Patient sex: M
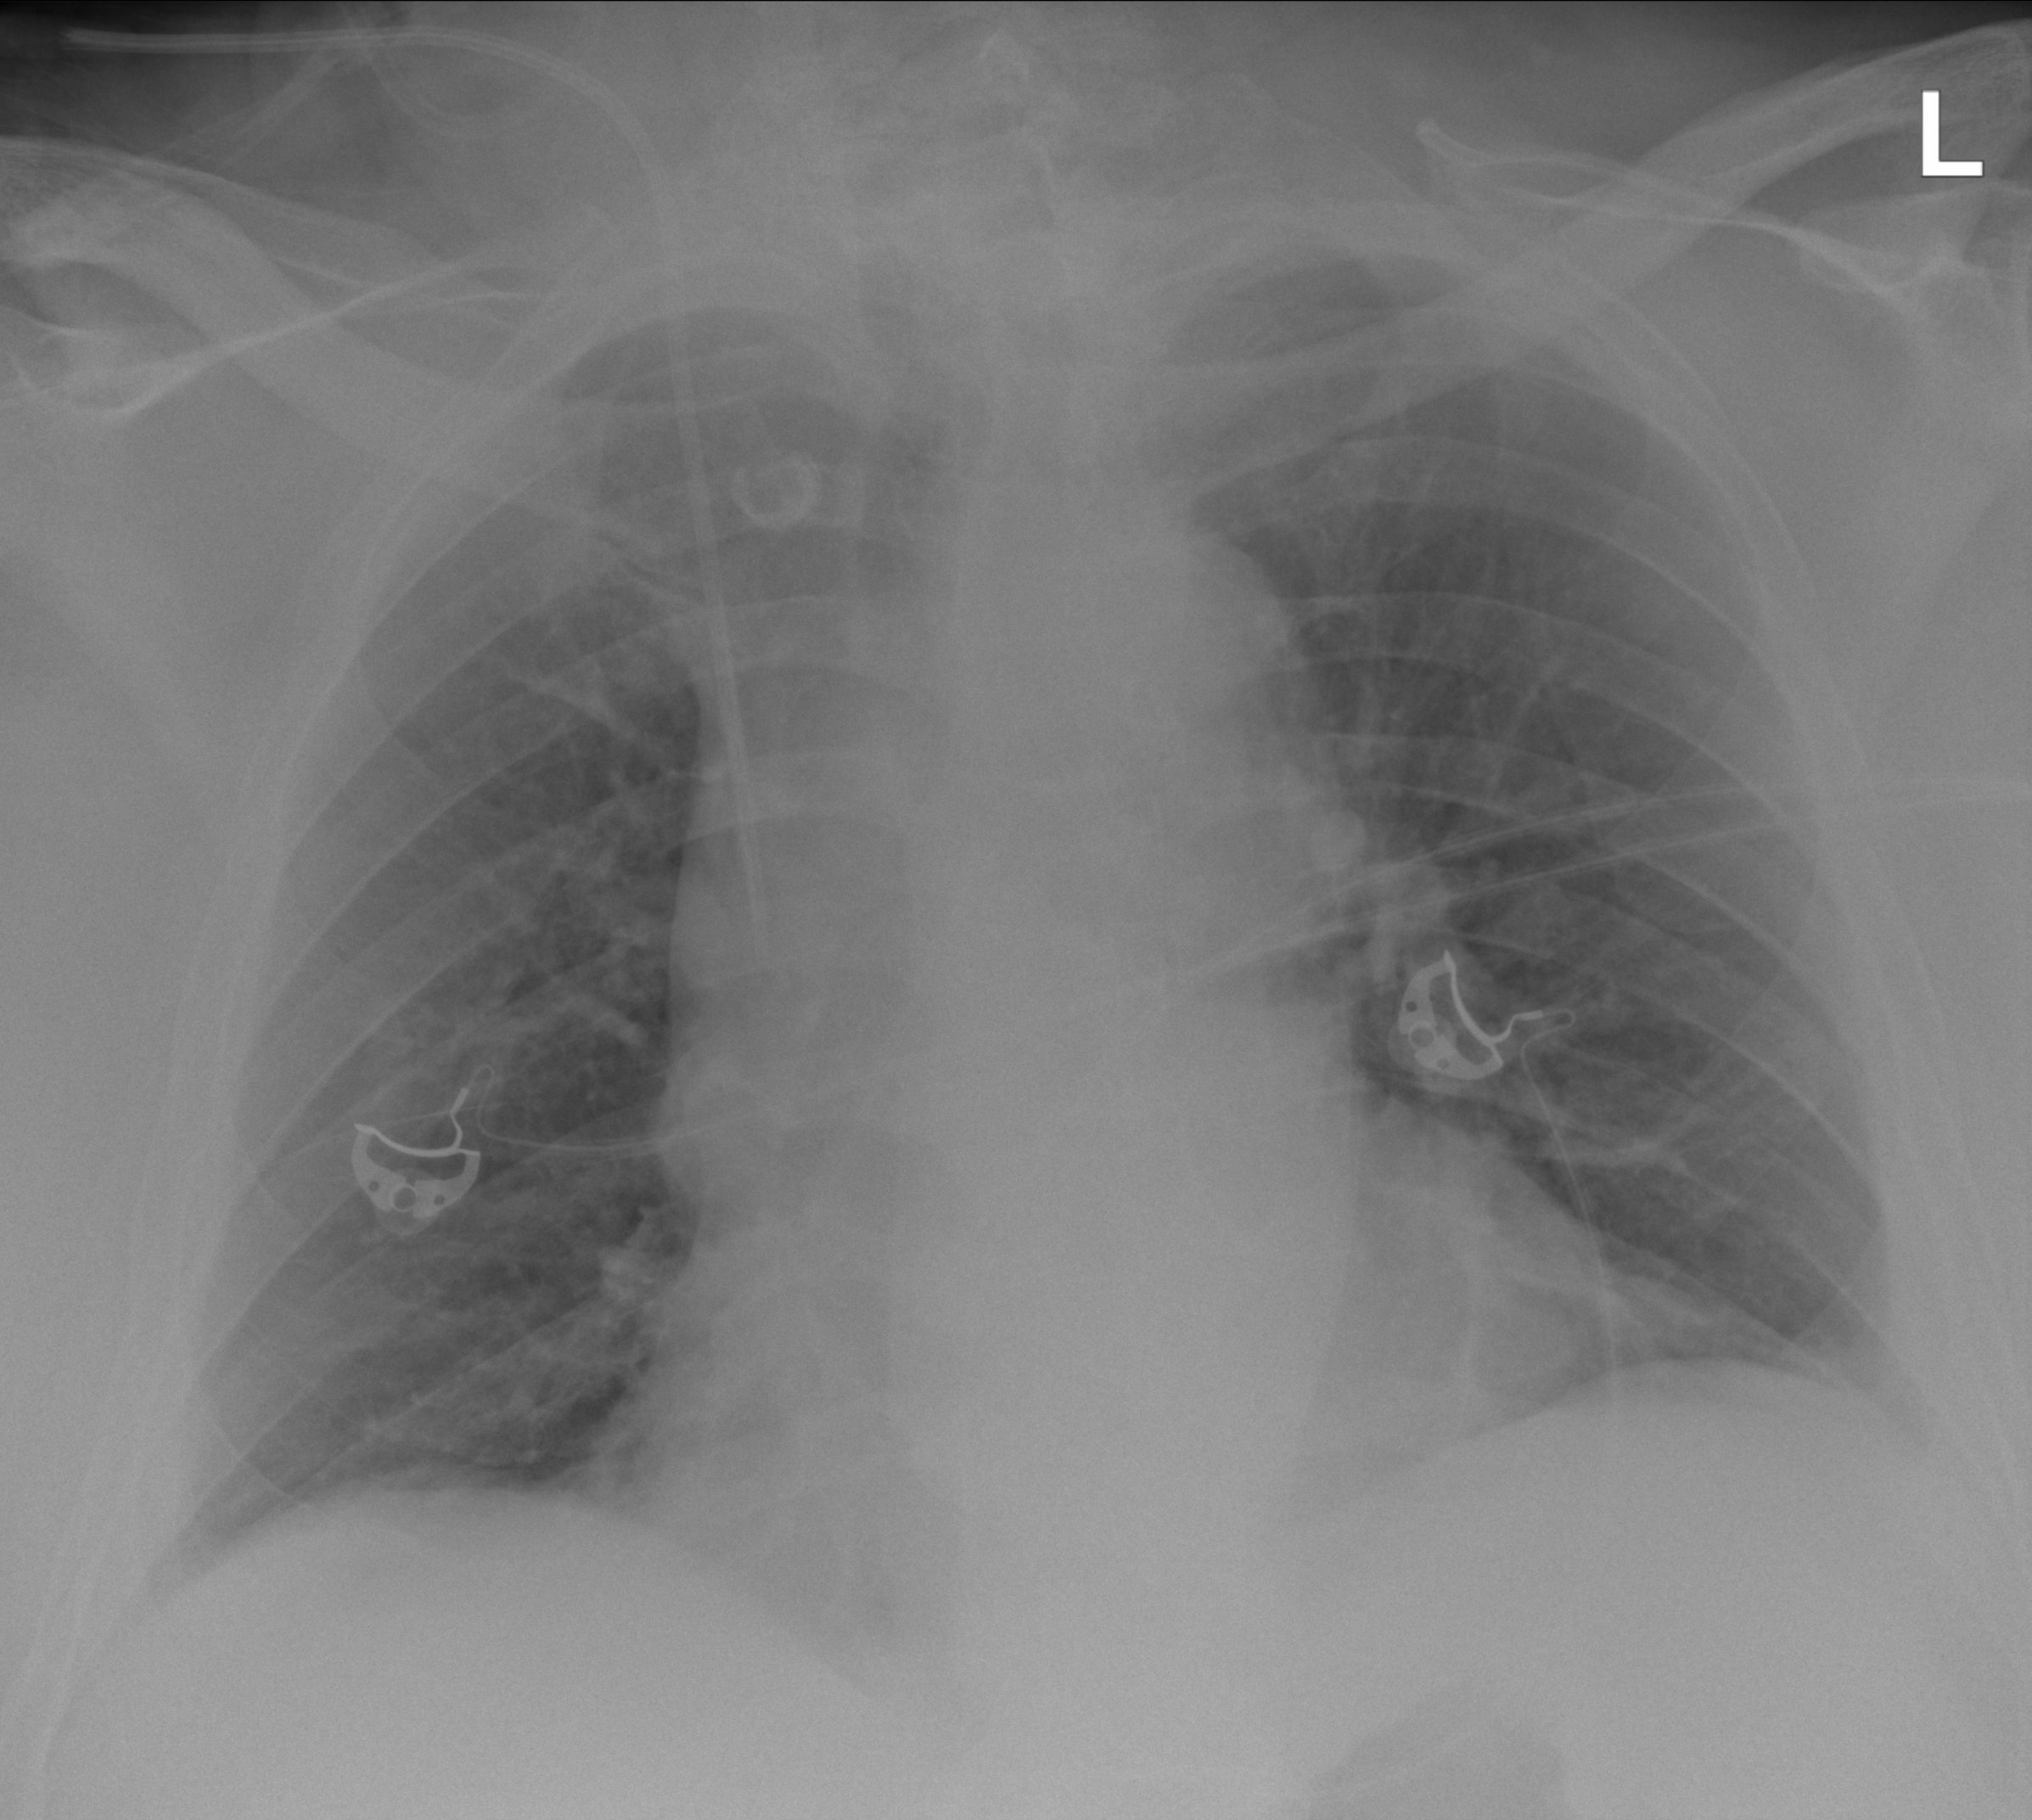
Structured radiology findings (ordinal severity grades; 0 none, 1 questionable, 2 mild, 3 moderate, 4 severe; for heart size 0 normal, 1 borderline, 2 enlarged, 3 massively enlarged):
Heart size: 2
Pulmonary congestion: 2
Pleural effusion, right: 2
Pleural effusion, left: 2
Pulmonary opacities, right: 0
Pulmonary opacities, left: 0
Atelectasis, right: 2
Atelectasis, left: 2